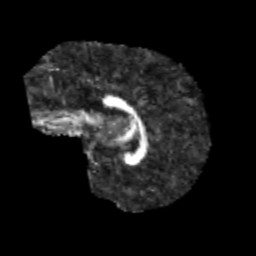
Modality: FA
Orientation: sagittal
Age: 9
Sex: male
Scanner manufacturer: siemens
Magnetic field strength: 3 T
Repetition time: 3.8 s
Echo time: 0.07 s